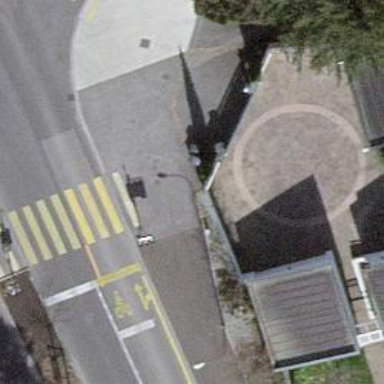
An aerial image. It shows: Asphalt sidewalk.